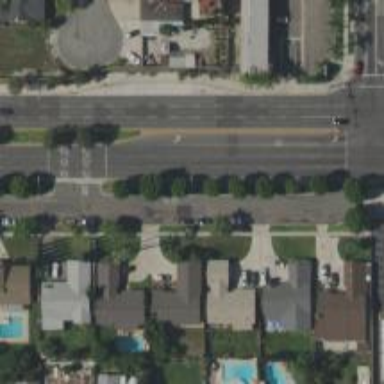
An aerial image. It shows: Primary highway with separate sidewalk.